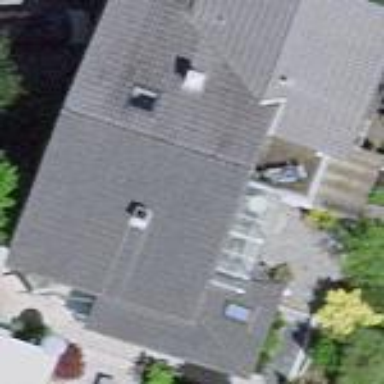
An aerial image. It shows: Semi-detached house with gabled roof.